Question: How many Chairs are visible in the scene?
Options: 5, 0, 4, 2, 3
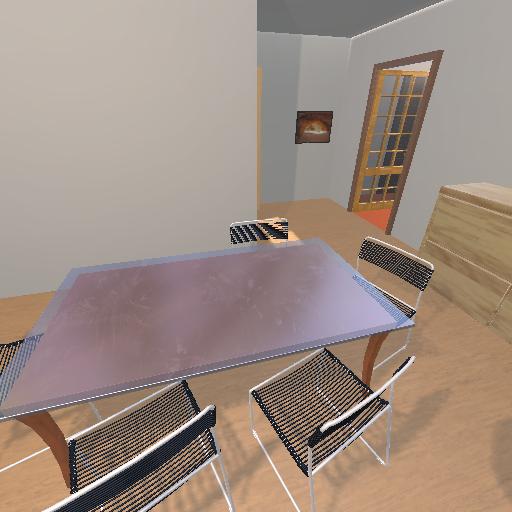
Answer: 5